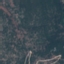
Land use / land cover class: HerbaceousVegetation